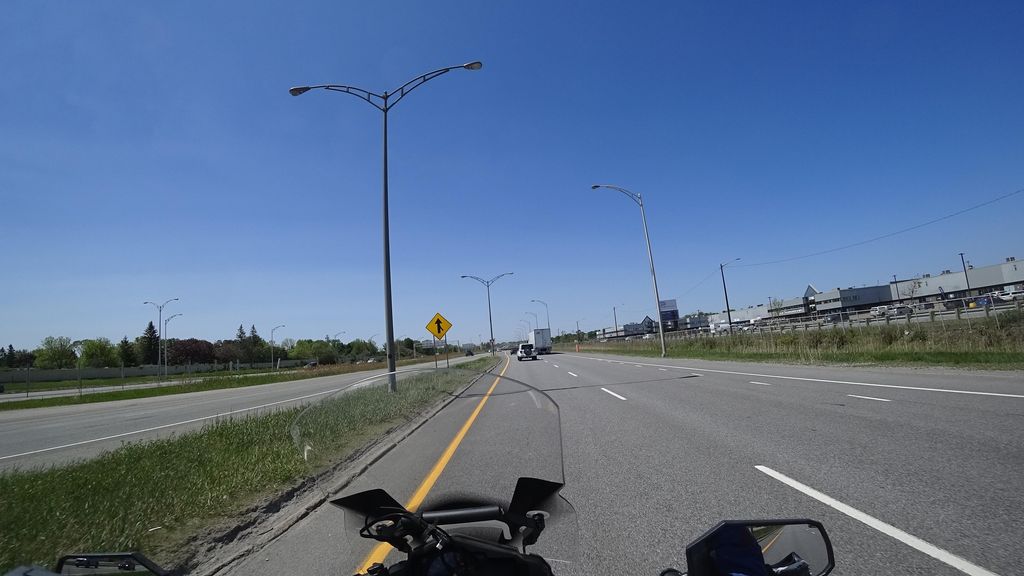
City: quebec_city